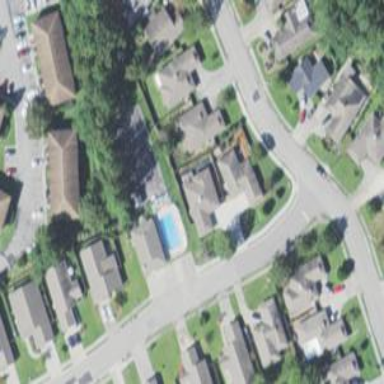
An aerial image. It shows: Swimming pool located in leisure land.